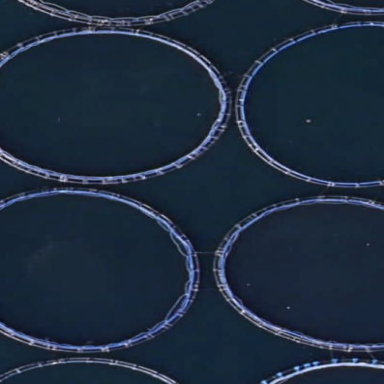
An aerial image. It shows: Image showing man-made mussel raft.